Question: Anybody maybe found some workaround for this bug:
<URL>
?
It drives me crazy... the screenshoot is the exception report I got from async method.

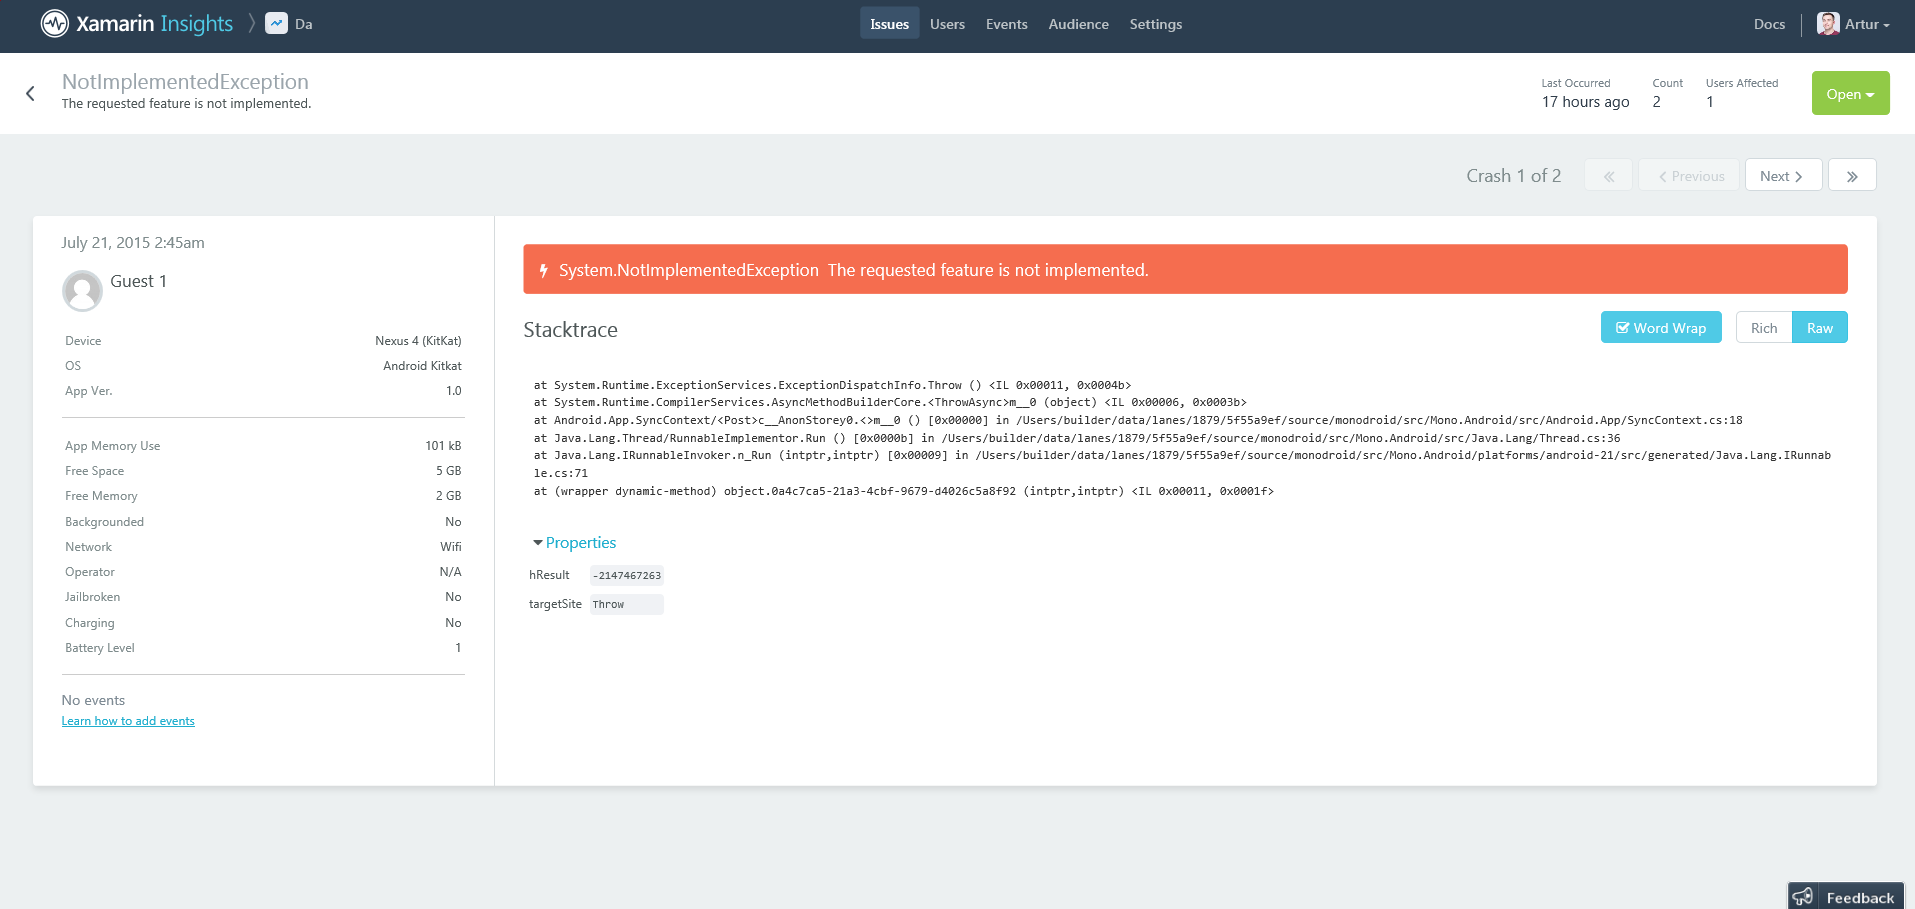
Answer: Okey guys, so I have found workaround for this bug, here is step by step what to do to handle it and let Xamarin.Insights work.
1. Add text file to Android project(name doesn't matter)and set it from "Content" in properties to "AndroidEnvironment"
2. In the text file you created add that flag: XA_BROKEN_EXCEPTION_TRANSITIONS=true - this flag mean that we will use old, Xamarin.Android 4.x exception handling
3. Then add android exception global handler in your droid project, it will handle Android exceptions which normally crashes application before your Xamarin.Insights(or other report tool)would be able to do some work.
'AndroidEnvironment.UnhandledExceptionRaiser += (sender, args) => { args.Handled = true; }'
And voila, the Xamarin.Insights is ready to work for you :)